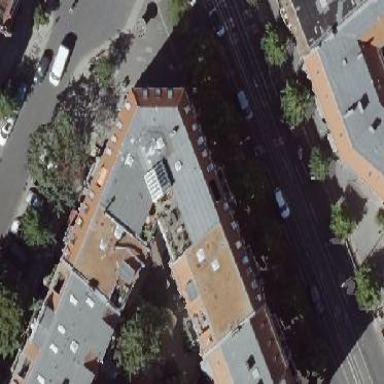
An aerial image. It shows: Residential building with quadruple saltbox roof shape.